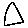
Label: triangle